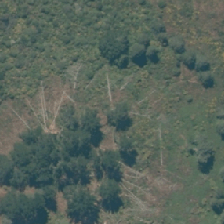
Land cover: harvested_forest